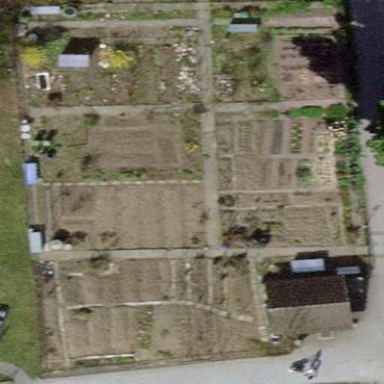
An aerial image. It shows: Area designated for allotments.